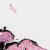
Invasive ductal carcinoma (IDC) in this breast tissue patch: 0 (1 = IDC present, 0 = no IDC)